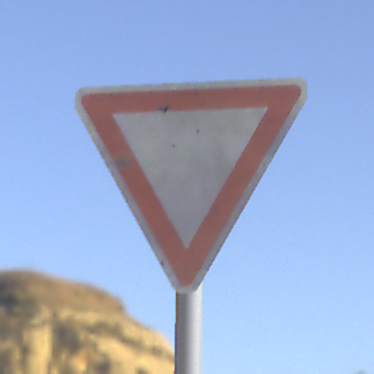
Verkehrszeichen: VorfahrtGewaehren
Umgebung: Outdoor, Nature
Tageszeit: SunriseSunset
Wetter: Clear
Licht: Natural
Jahreszeit: NotSpecified
Kontrast: HighContrast